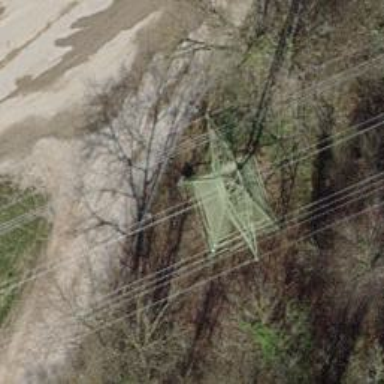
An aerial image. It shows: Power tower.